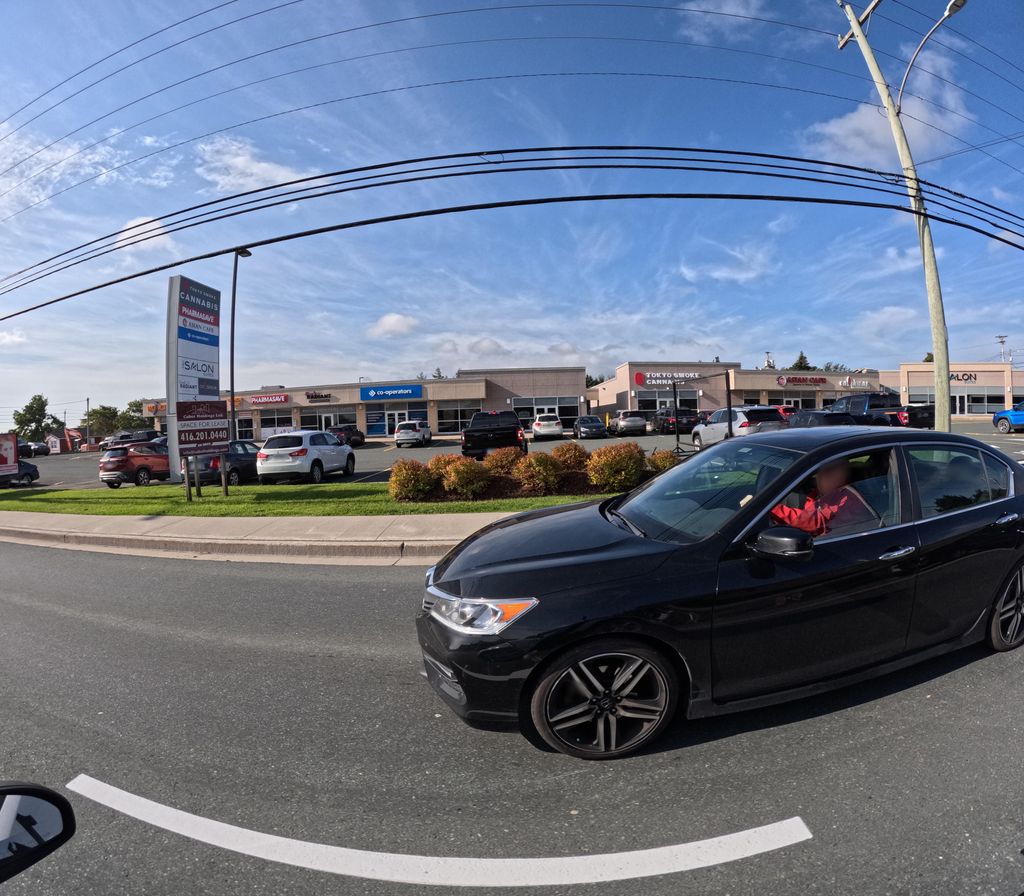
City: st_johns